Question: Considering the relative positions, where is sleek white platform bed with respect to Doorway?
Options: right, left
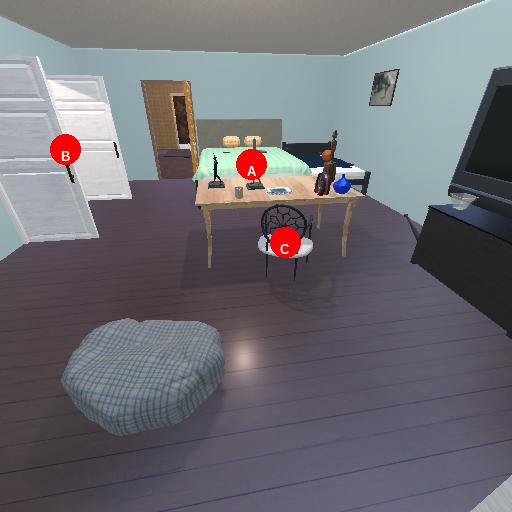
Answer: right